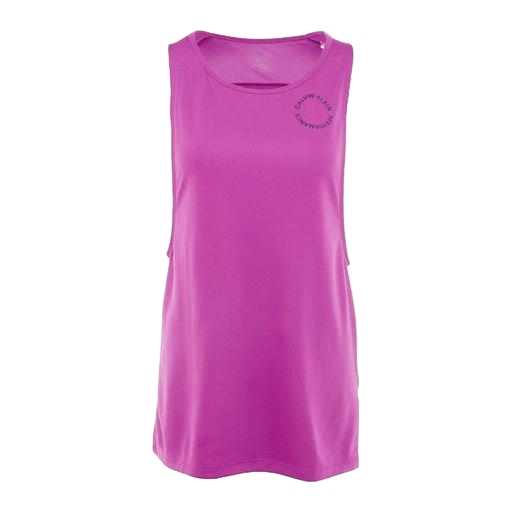
purple crest tank, longline singlet, pink apparel infinity tank, white background